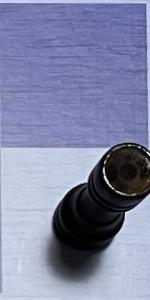
Label: Rook_Black